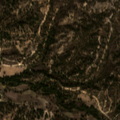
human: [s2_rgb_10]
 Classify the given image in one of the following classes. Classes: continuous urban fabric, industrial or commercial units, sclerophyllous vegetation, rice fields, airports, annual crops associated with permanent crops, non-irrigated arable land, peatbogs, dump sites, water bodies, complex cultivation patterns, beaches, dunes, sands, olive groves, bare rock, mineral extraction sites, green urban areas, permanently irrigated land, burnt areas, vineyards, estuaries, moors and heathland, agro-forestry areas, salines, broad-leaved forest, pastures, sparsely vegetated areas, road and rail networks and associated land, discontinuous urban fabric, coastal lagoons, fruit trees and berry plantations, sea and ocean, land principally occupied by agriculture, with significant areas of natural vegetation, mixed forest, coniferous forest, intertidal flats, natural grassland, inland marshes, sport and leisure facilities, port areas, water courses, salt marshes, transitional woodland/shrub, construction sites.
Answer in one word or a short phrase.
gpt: complex cultivation patterns, broad-leaved forest